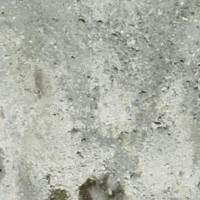
EUNIS habitat code: 48
Species observed at this site:
Jacobaea incana